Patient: sex M, age 64
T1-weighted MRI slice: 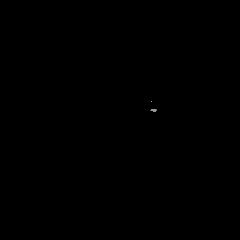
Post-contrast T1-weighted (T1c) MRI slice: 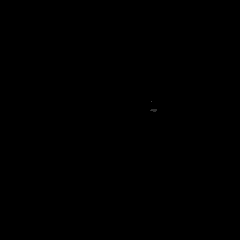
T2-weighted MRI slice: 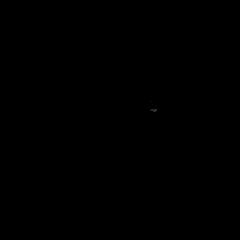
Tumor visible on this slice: no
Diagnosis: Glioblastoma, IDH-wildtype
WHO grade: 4